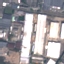
Land use / land cover class: Industrial